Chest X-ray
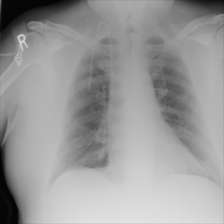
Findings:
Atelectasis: negative
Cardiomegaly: negative
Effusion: negative
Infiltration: negative
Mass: negative
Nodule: negative
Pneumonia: negative
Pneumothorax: negative
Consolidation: negative
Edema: negative
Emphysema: negative
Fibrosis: negative
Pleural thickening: negative
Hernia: negative